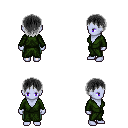
a pixel art fantasy rpg character, female body template, dark elf, purple skin, green robe, teal pants, gray plain hairstyle, four views (front, back, left, right), 2x2 character sprite sheet, small pixel art, hard edges, no anti-aliasing